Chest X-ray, AP view. Patient: 37 years old, sex M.
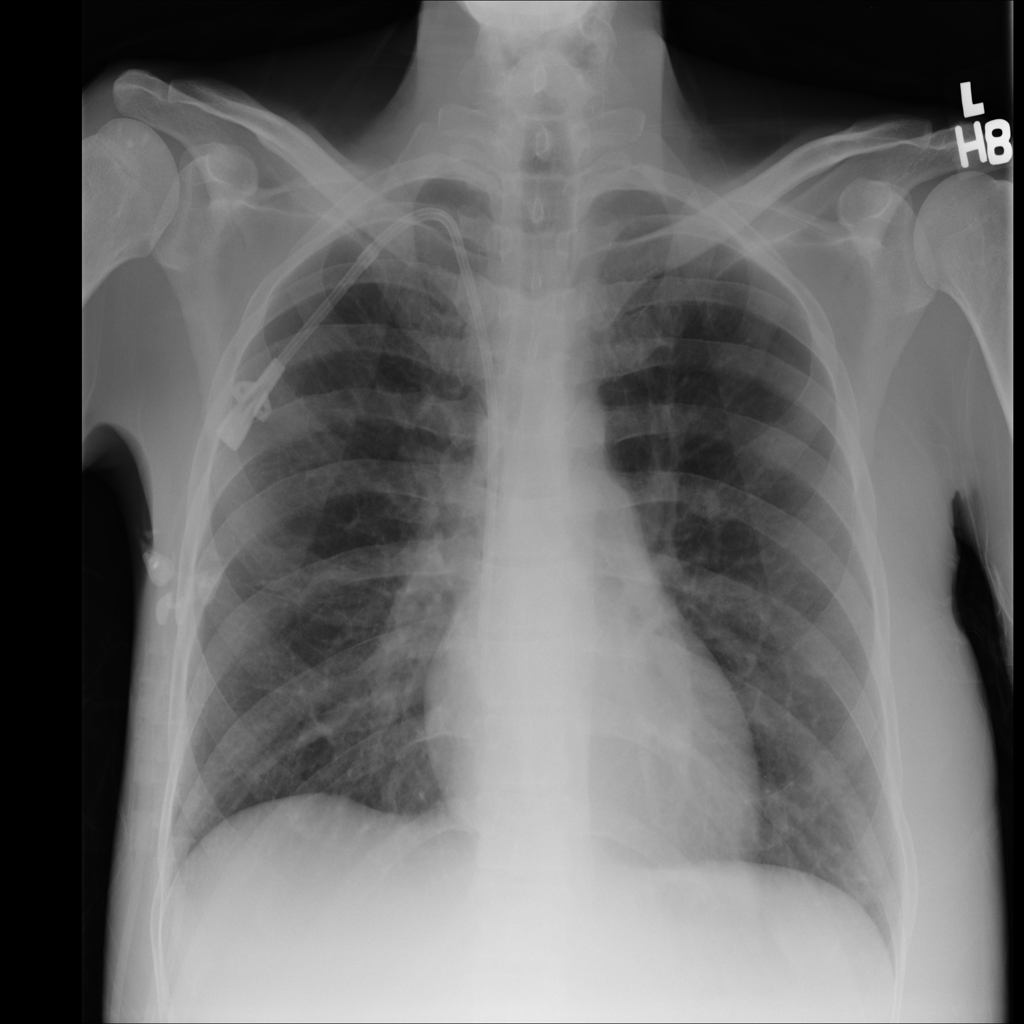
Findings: No Finding